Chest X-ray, AP view. Patient: 39 years old, sex F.
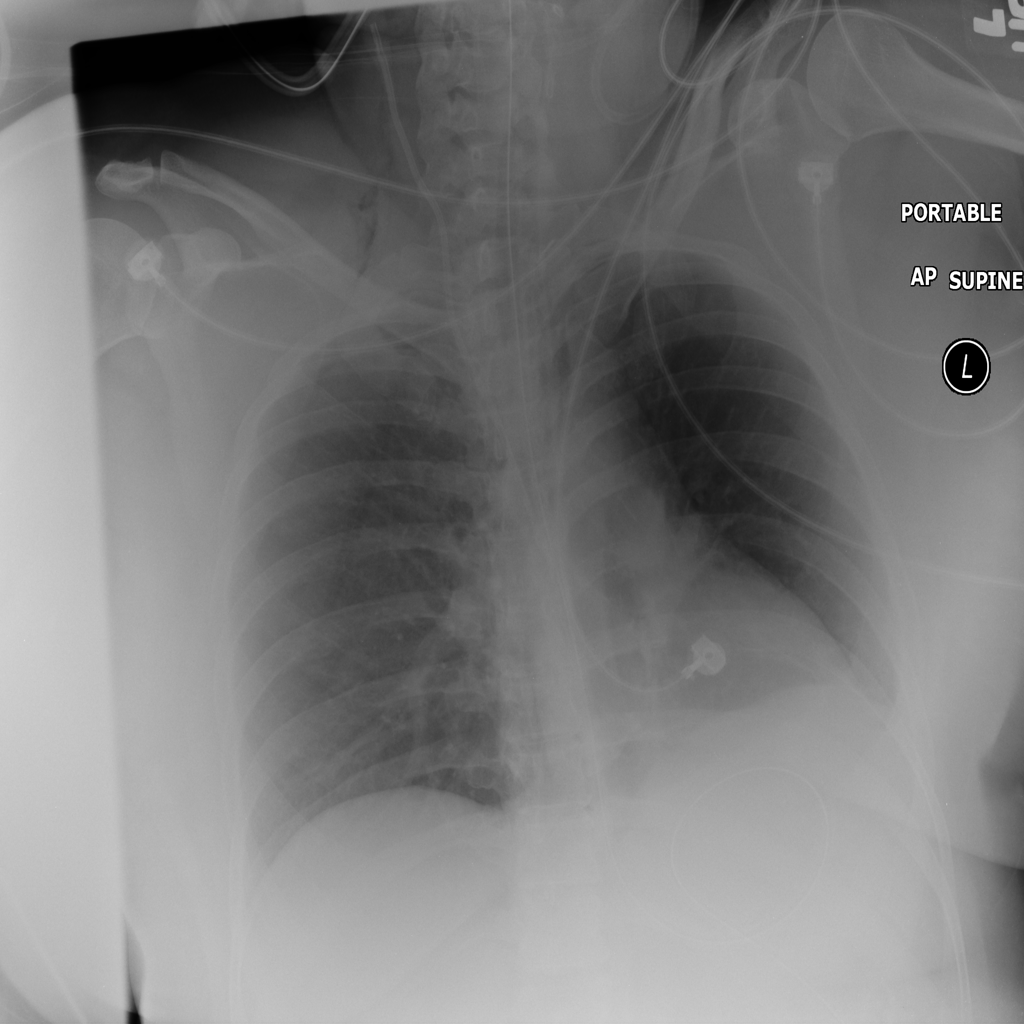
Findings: Atelectasis, Emphysema, Infiltration